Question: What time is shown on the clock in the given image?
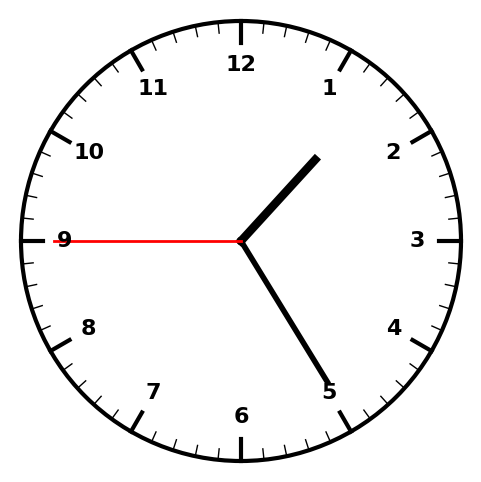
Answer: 01:24:45